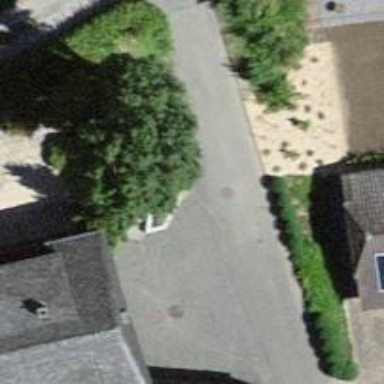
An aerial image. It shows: Asphalt road in residential area.